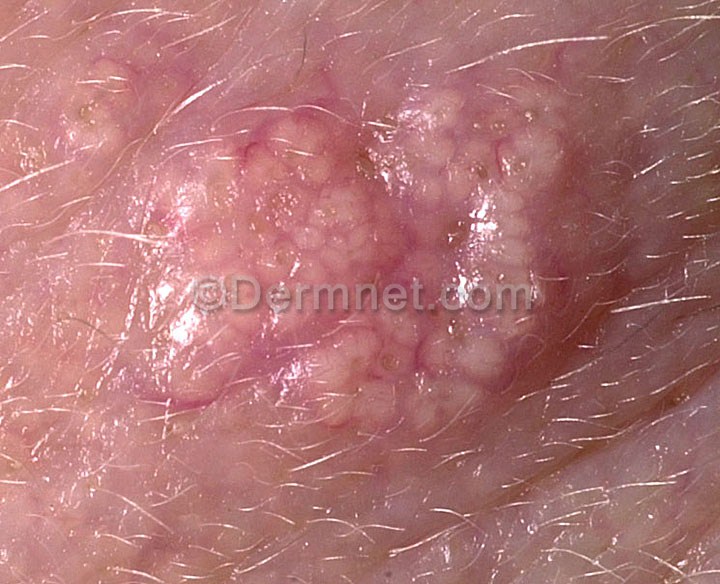
Disease: Seborrheic Keratoses and other Benign Tumors